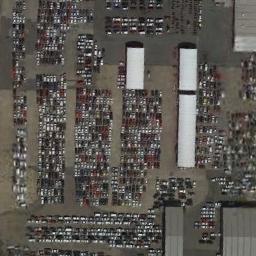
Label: parking_lot